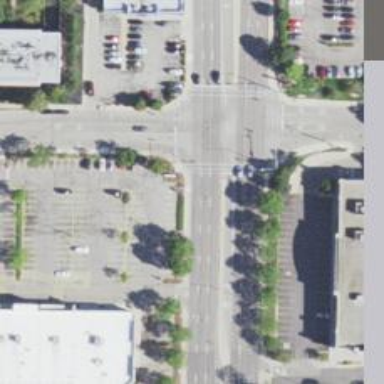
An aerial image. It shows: Footway with marked crossing lines.